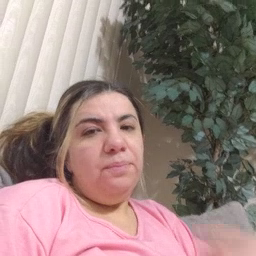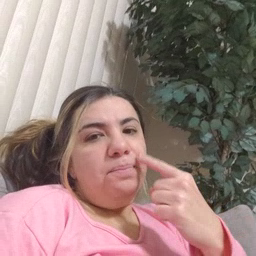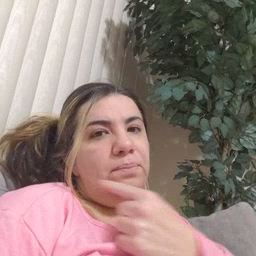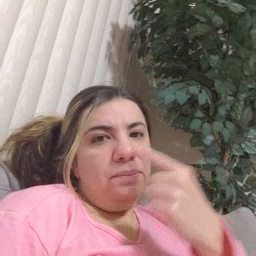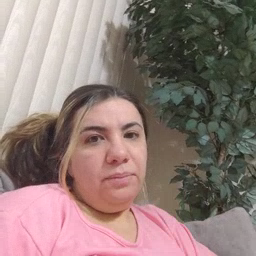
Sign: lips